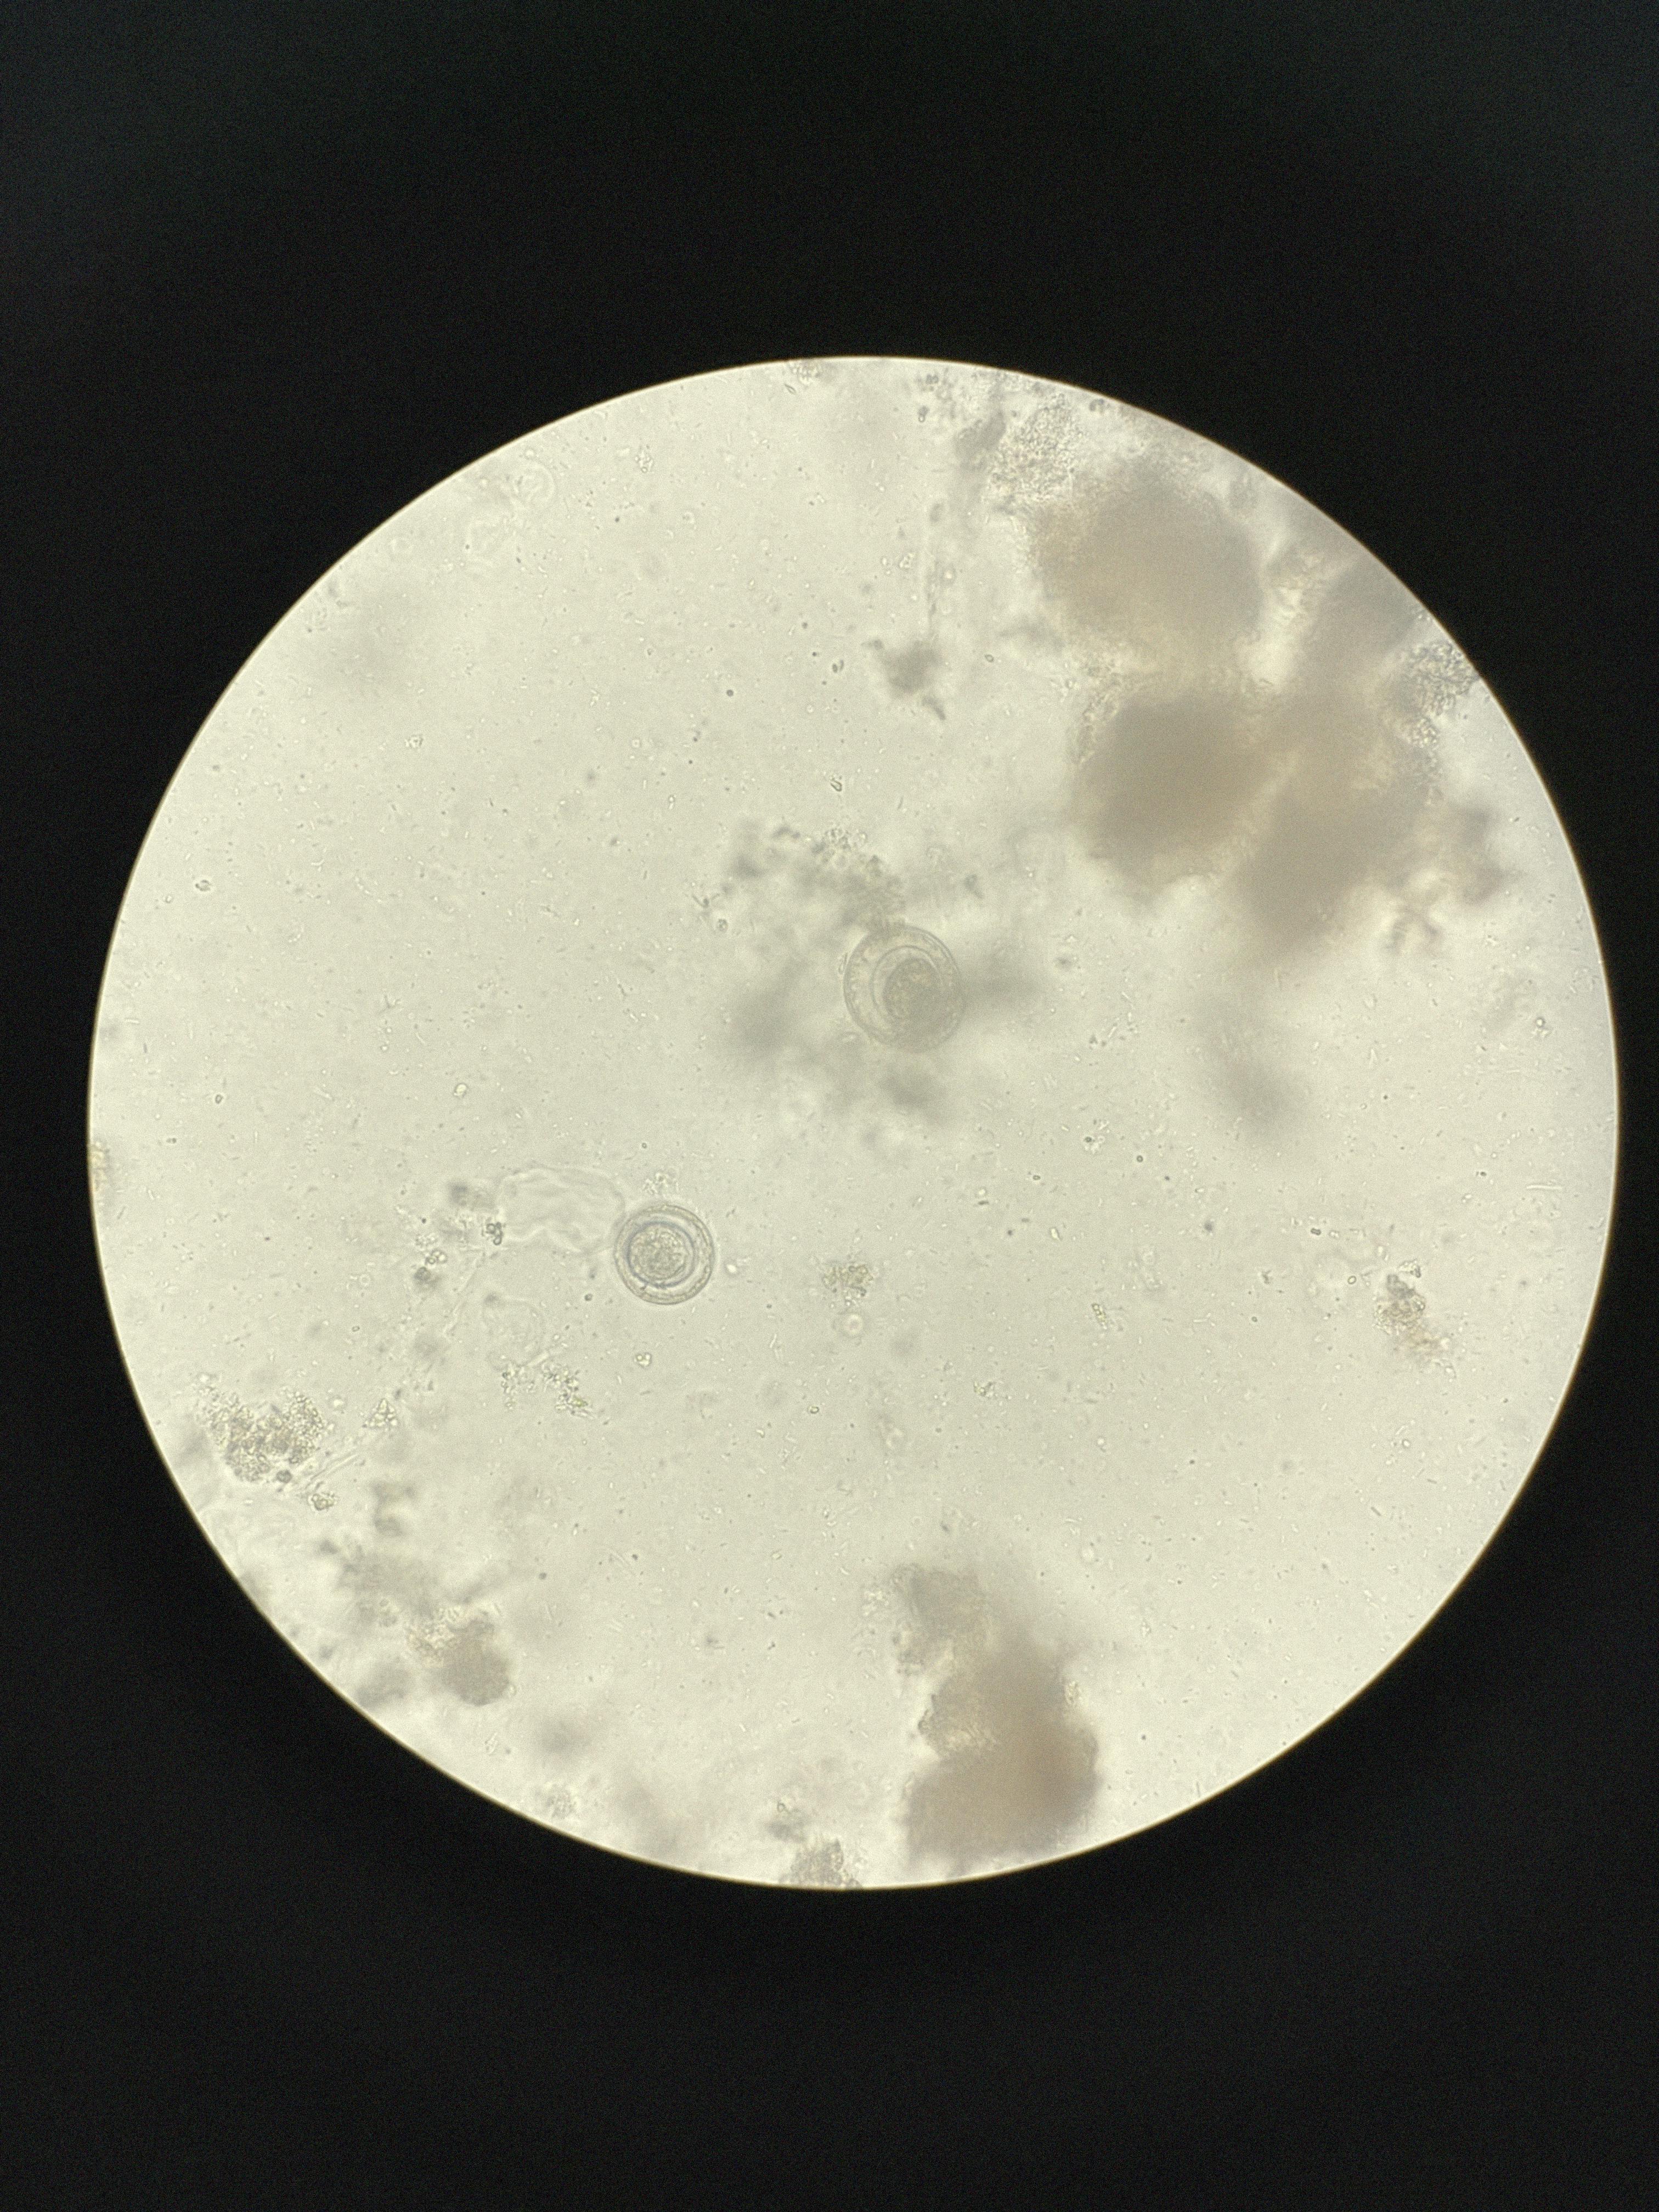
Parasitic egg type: Hymenolepis nana